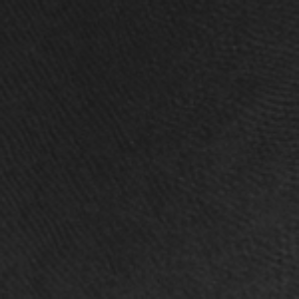
Label: frost